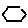
Label: hexagon